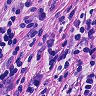
Metastatic tissue present: no